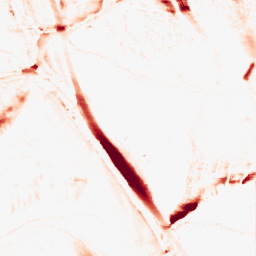
Category: morphological
Decomposition family: morphological_ellipse
Decomposition parameters: operation: opening
width: 10
height: 30
Upsampling method: linear_exact
Upsampling parameters: scale: 8
Upsampling scale: 8